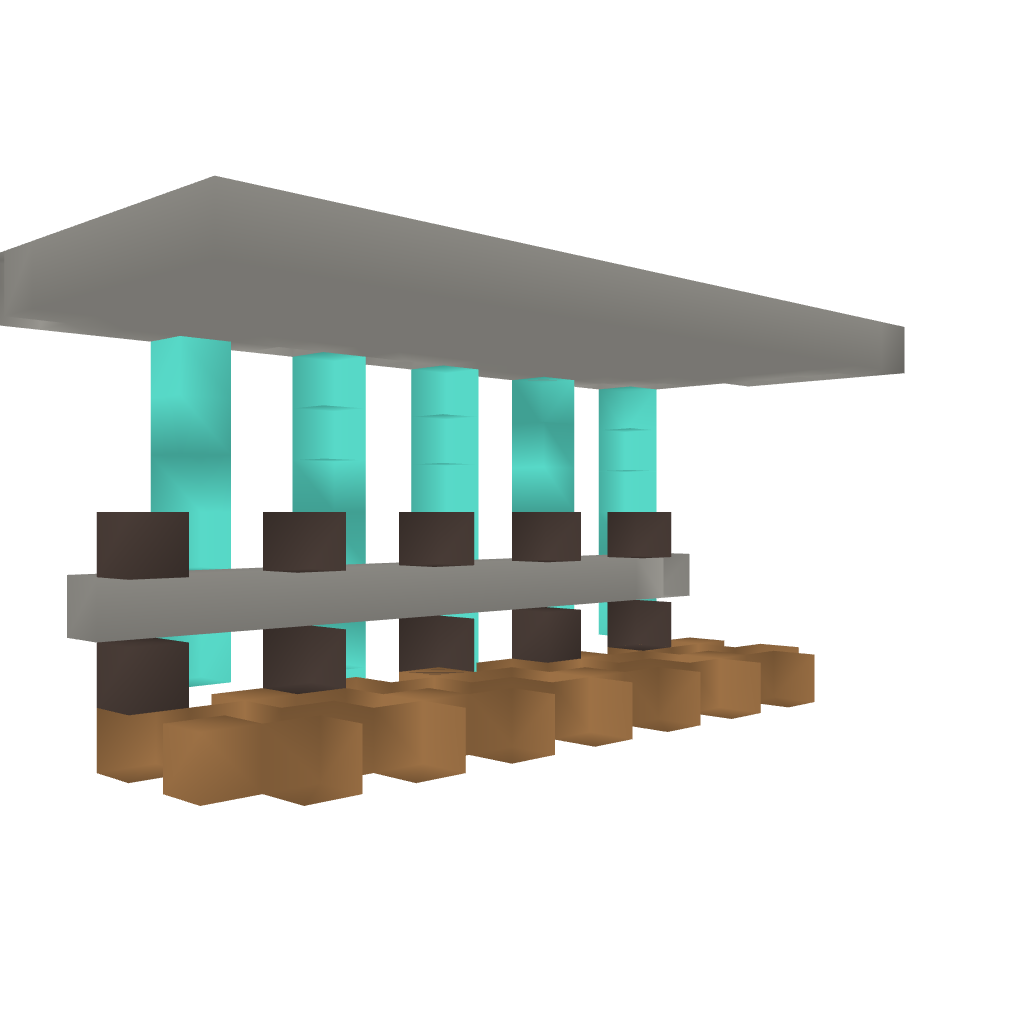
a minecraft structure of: White McDonalds